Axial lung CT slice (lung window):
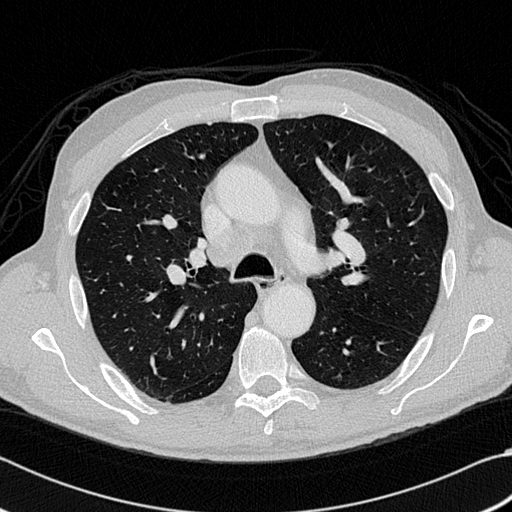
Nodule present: no